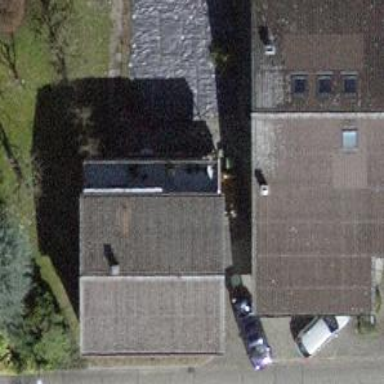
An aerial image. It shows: Building with tile roof.